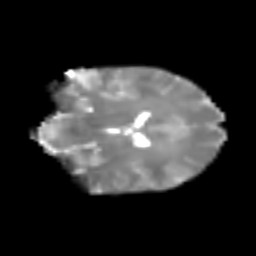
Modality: T2w
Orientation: coronal
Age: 23
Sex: male
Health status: healthy